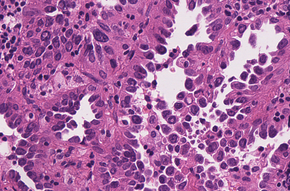
Tumor epithelial tissue: yes
Tumor-associated stroma tissue: yes
Normal tissue: no